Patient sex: M
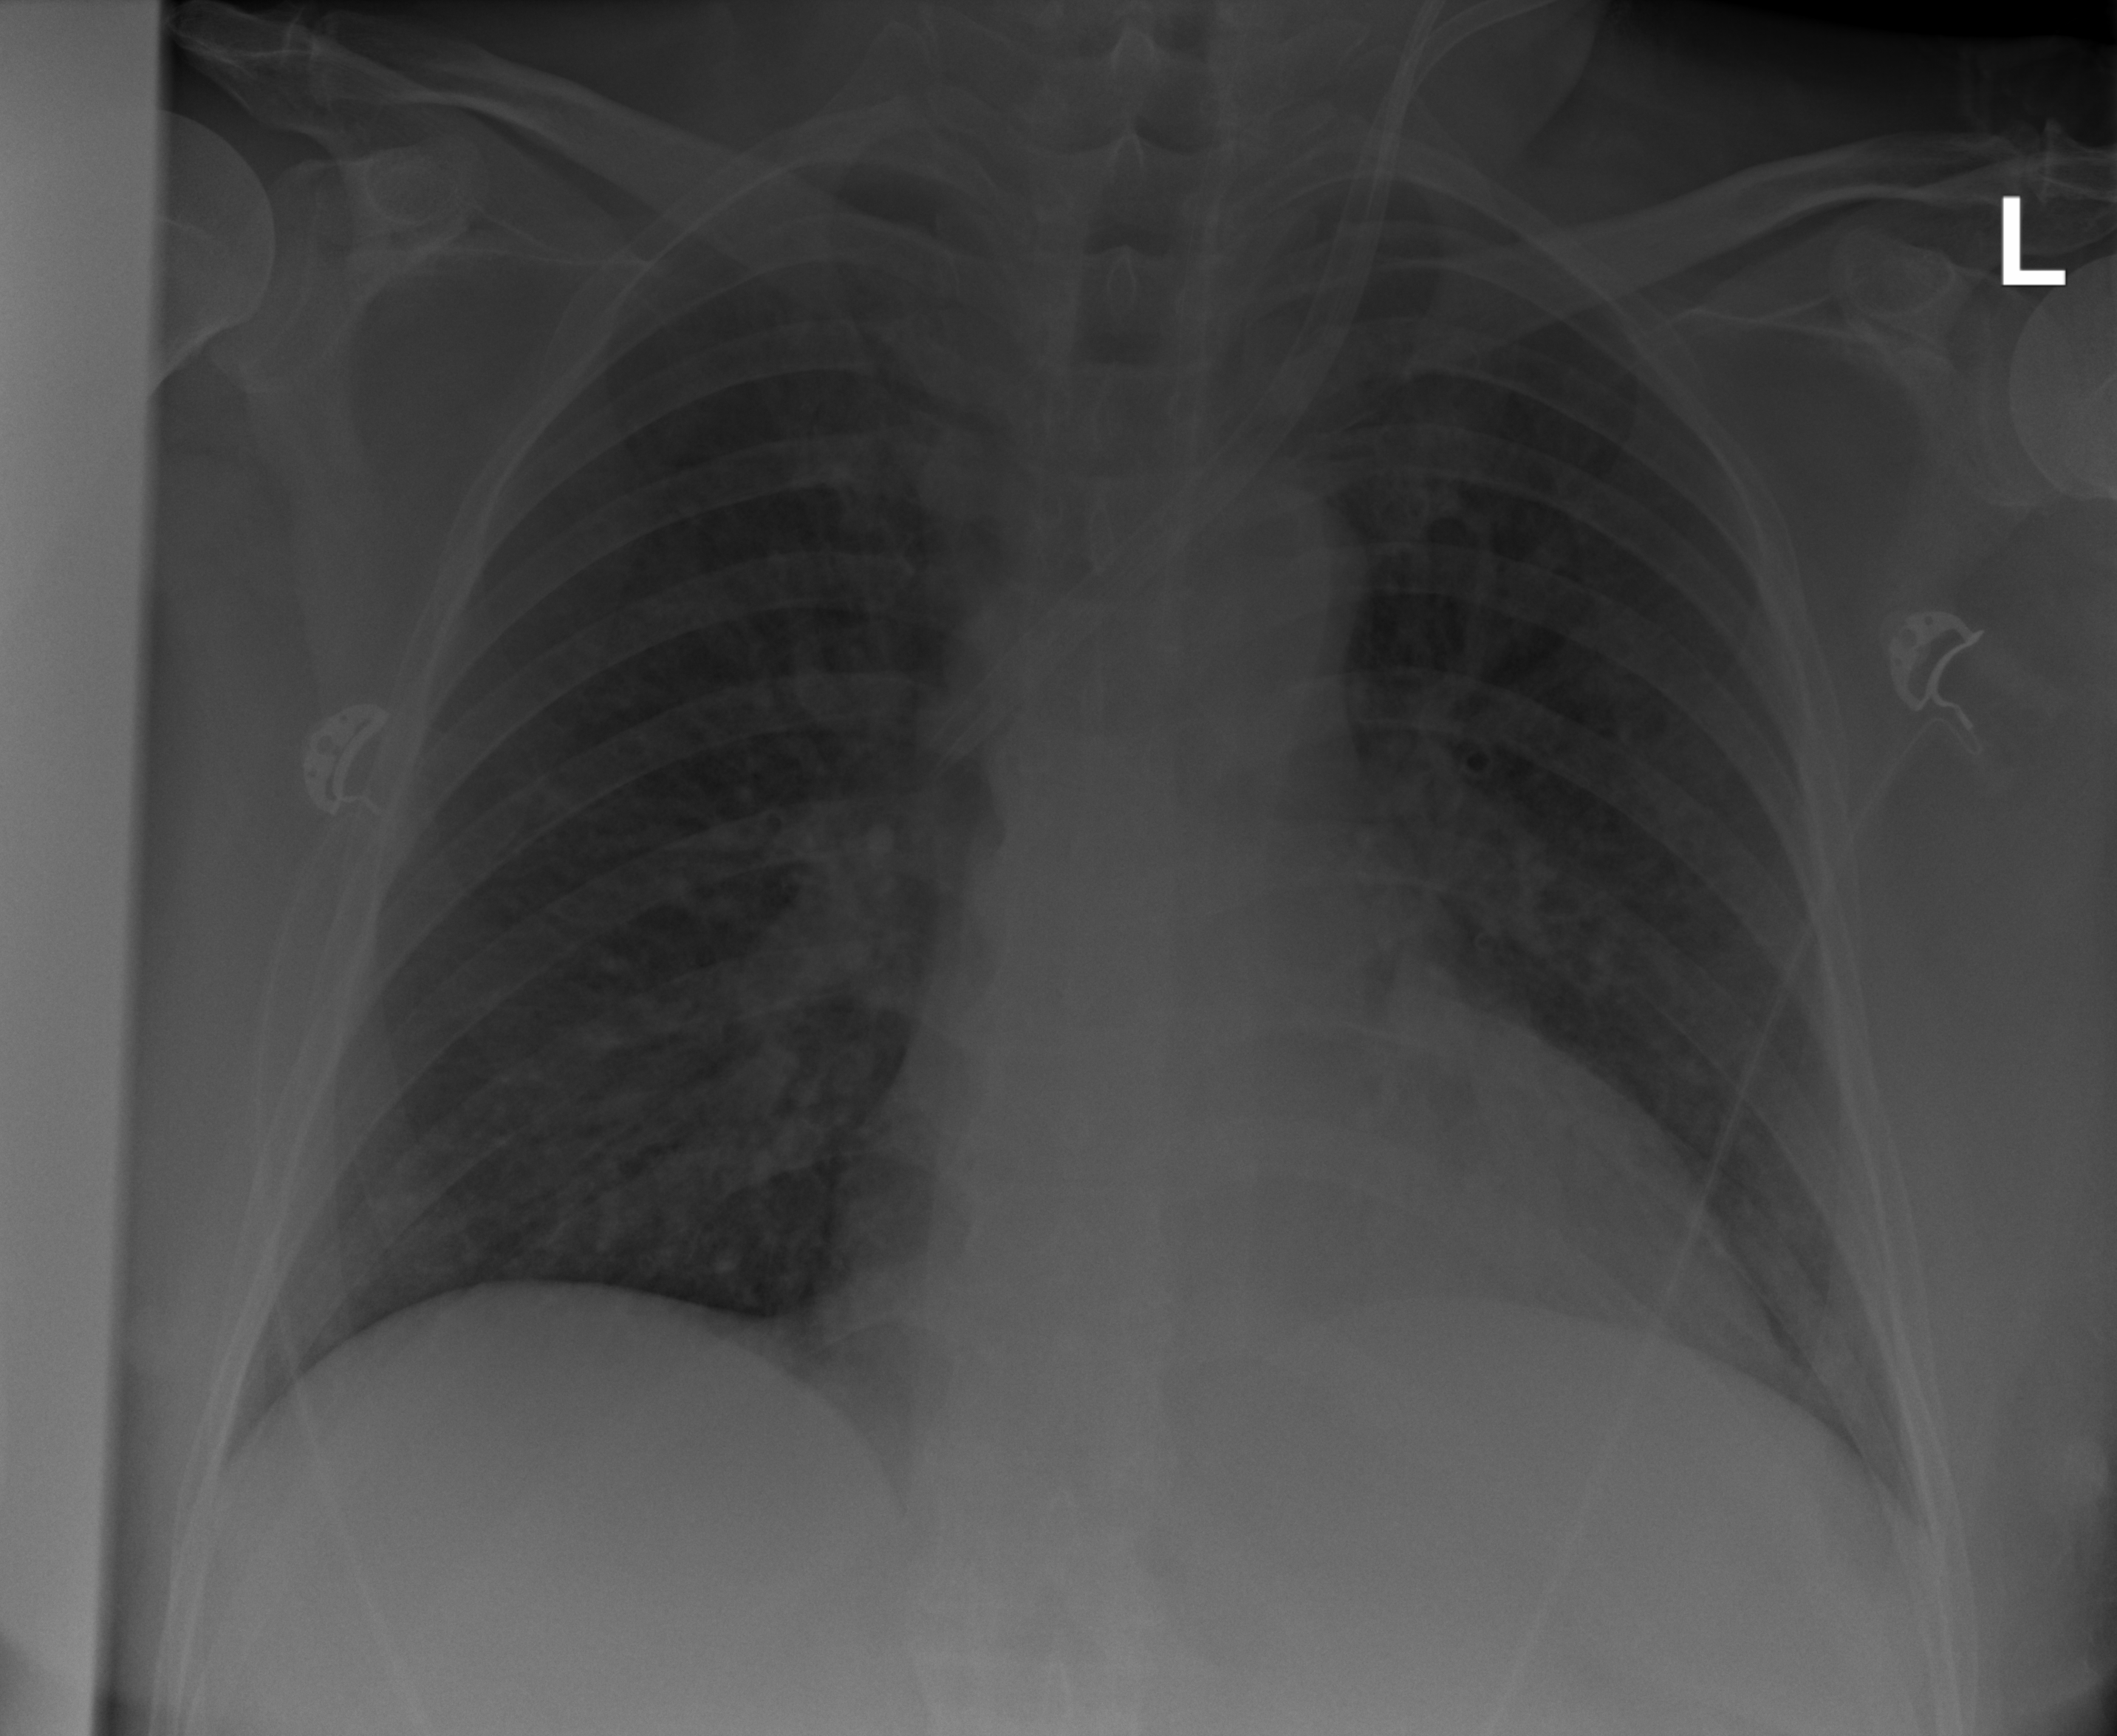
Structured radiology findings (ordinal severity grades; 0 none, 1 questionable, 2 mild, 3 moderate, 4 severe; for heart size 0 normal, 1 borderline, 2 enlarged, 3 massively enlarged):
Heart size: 2
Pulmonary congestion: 2
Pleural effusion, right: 0
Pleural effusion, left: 0
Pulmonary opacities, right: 3
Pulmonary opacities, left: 3
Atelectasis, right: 2
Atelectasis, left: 2